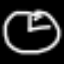
Label: clock